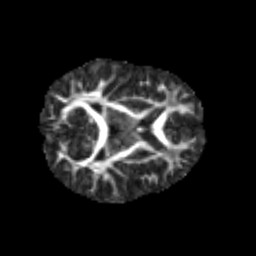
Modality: FA
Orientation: axial
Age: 6
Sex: male
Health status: healthy